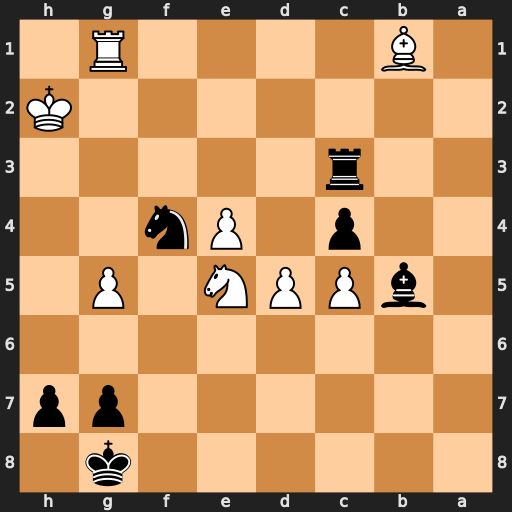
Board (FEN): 6k1/6pp/8/1bPPN1P1/2p1Pn2/2r5/7K/1B4R1
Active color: b
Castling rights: -
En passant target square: -
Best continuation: Rh3#